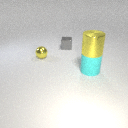
large yellow metal cylinder above large cyan rubber cylinder